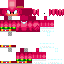
A female human skin with dark skin, wearing brown long hair dressed in a red hoodie and red pants, featuring a closed mouth.